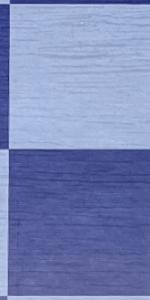
Label: Empty